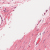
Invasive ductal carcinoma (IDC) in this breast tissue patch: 0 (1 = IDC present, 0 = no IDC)